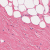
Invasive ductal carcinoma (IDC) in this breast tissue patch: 0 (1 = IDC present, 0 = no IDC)